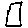
Label: square